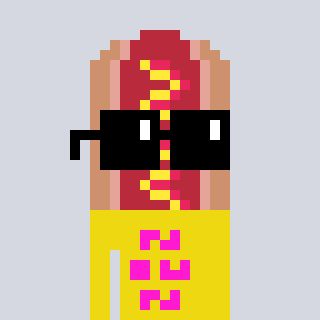
a pixel art character with square black sunglasses, a hotdog-shaped head and a yellow-colored body on a cool background